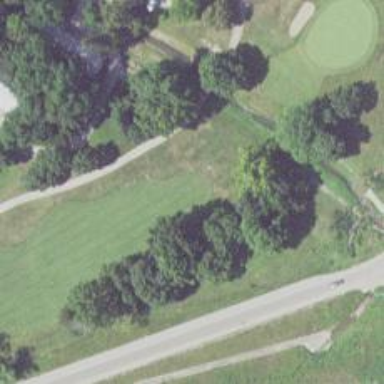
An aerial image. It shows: Golf hole.